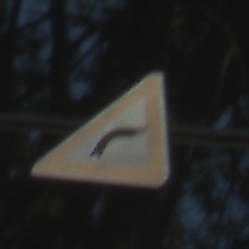
Verkehrszeichen: KurveRechts
Umgebung: Outdoor, Suburban
Tageszeit: Midday
Wetter: Clear
Licht: Natural
Jahreszeit: NotSpecified
Kontrast: HighContrast